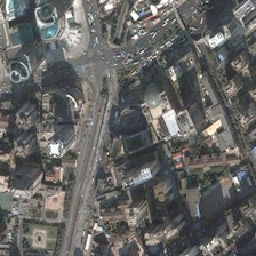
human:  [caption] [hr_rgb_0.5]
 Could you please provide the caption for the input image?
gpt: There are many green plants.

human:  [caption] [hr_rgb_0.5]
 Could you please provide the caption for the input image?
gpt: There are many green plants.

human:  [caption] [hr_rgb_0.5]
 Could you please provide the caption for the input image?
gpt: There are many green plants outside.

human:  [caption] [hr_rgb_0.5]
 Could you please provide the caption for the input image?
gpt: There are many green plants.

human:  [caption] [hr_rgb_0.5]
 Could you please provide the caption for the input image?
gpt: There are many green plants.